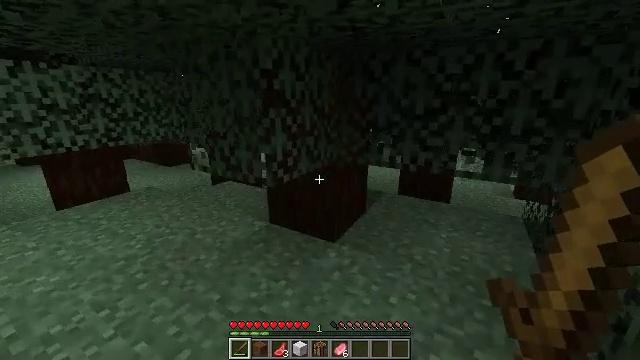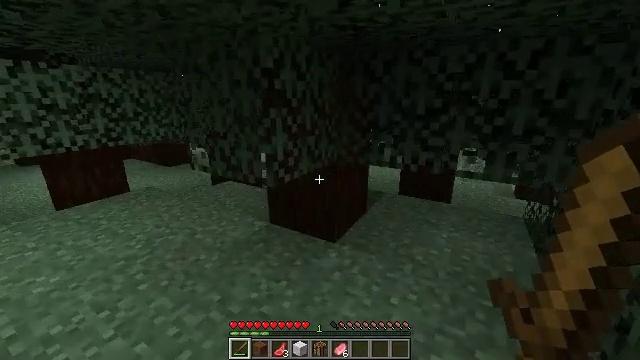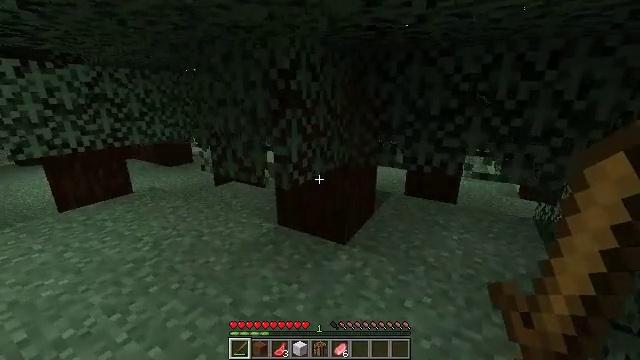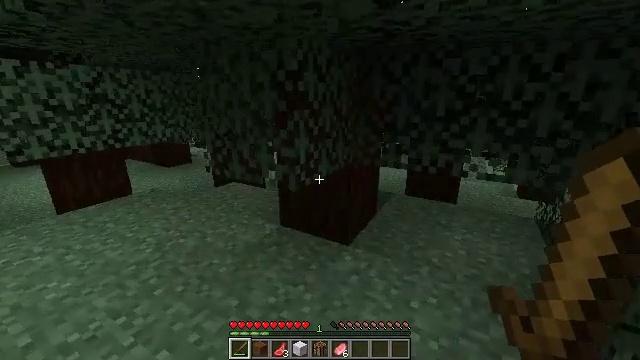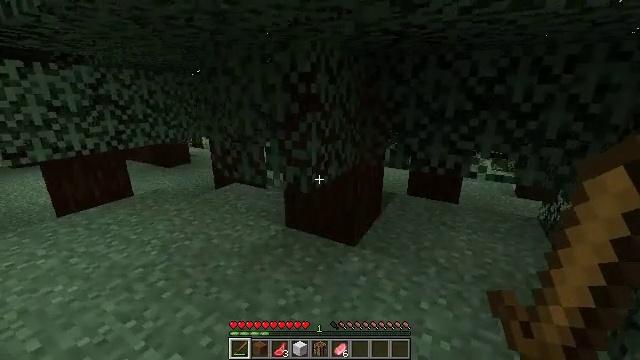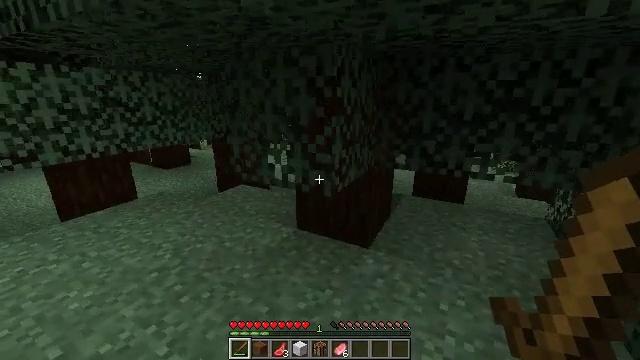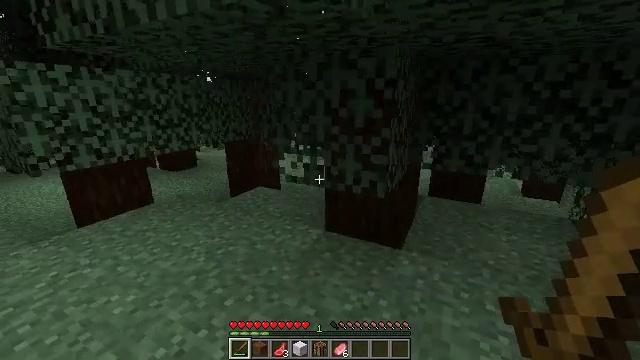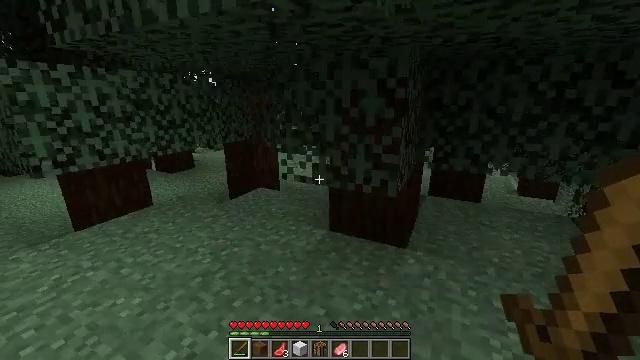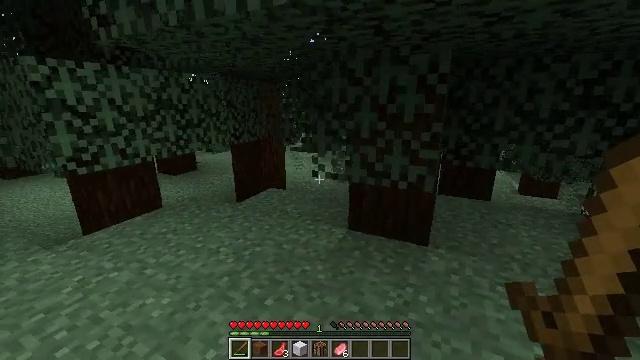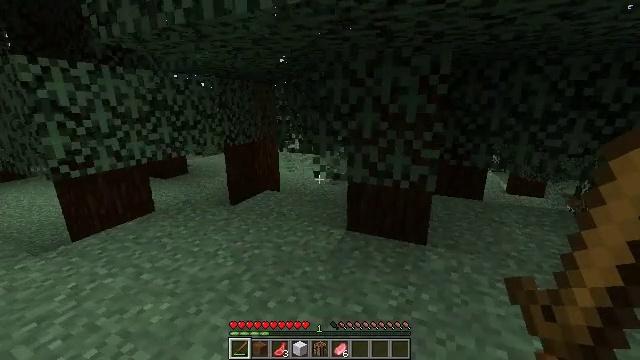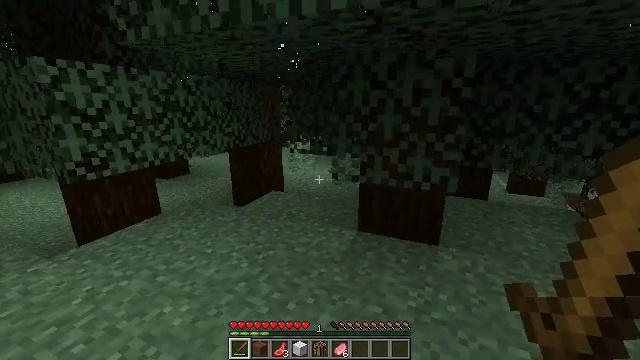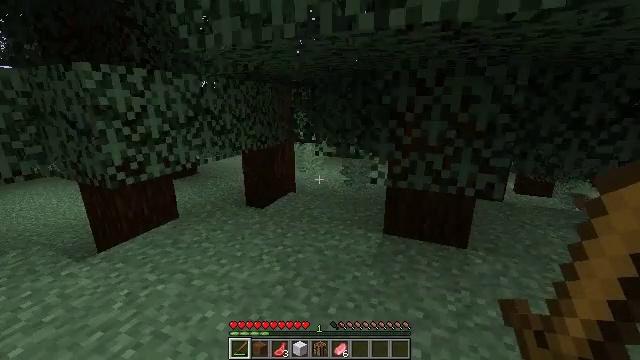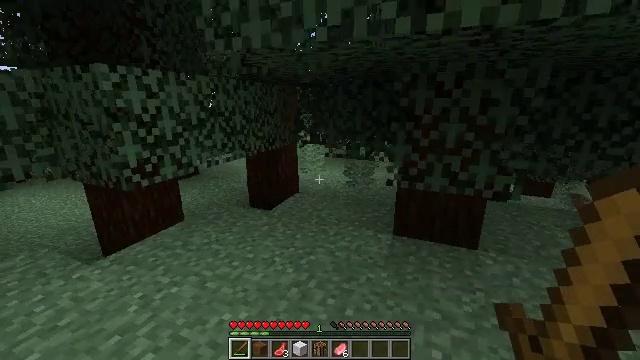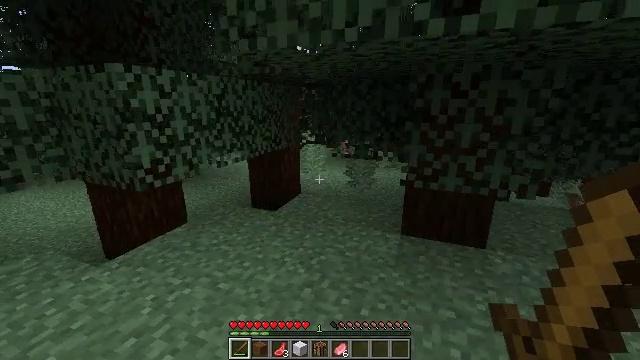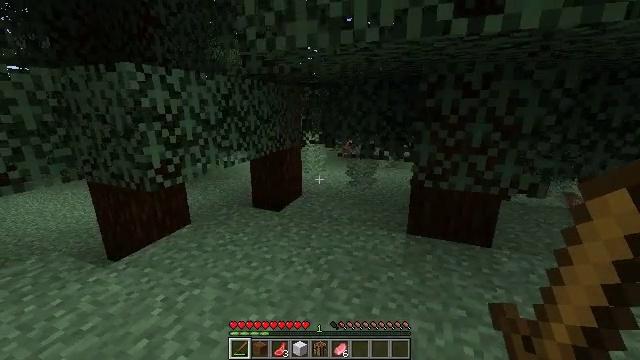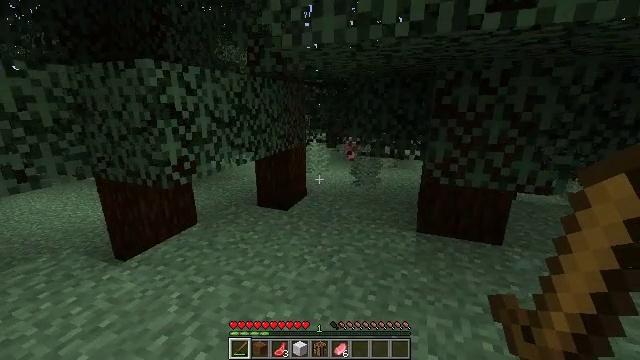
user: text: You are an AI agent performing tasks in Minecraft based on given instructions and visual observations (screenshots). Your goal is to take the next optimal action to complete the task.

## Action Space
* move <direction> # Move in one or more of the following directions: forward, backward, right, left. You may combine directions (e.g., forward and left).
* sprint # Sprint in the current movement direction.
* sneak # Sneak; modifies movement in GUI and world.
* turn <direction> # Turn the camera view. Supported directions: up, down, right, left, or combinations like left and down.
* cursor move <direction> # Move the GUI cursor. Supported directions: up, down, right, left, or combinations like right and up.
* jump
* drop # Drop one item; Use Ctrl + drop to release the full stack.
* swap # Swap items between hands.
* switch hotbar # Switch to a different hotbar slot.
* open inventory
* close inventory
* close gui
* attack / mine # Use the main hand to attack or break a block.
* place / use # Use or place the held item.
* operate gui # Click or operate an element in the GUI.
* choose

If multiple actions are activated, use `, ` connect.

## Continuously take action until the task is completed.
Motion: motion action
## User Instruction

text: Mine spruce leaves from the tree.
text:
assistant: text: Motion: sprint
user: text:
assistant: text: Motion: move left, sprint
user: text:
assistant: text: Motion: move left, sprint
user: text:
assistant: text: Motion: move left, sprint
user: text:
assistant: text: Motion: move left, sprint
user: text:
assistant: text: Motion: move left, sprint
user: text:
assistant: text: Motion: move left, sprint, turn right
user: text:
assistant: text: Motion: move left, sprint
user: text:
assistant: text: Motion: move left, sprint, turn right
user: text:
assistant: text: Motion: move left, sprint
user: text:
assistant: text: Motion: move left, sprint
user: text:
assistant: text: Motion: move left, sprint
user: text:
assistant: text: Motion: move left, sprint
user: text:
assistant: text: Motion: sprint
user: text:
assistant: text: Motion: sprint
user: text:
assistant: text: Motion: sprint
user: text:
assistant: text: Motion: sprint
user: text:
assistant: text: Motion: move forward, sprint
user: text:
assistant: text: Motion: move forward, sprint
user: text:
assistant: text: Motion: move forward, sprint
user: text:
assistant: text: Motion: move forward and move left, sprint
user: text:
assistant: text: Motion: move forward and move left, sprint
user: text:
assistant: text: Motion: move forward and move left, sprint
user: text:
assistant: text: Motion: move forward and move left, sprint
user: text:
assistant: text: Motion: move forward and move left, sprint
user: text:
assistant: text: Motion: move forward, sprint
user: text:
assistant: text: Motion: move forward, sprint
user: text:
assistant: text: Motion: move forward, sprint, turn right
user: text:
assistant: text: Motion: move forward, sprint, turn right
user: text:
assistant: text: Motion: move forward, sprint